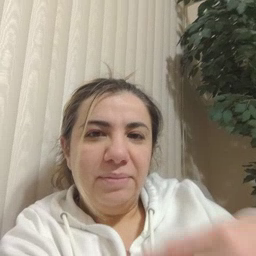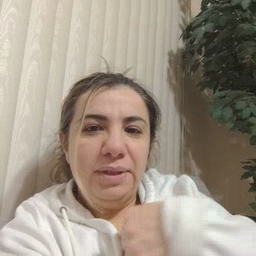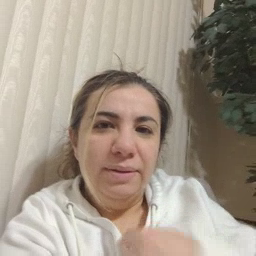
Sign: minemy